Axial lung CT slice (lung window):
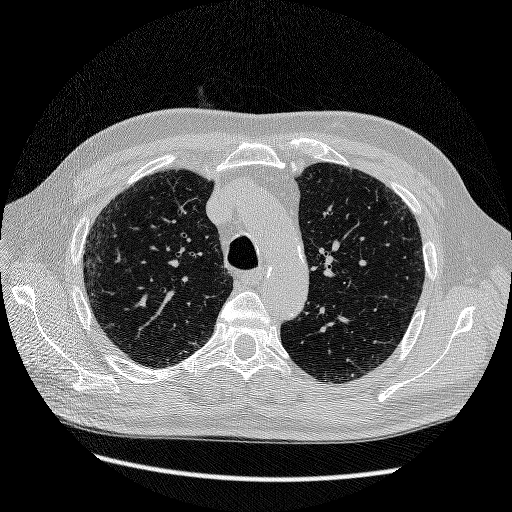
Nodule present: no